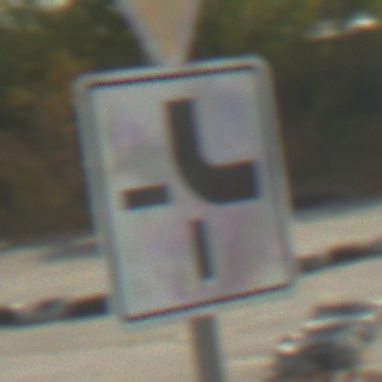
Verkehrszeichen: VerlaufVorfahrtsstrasse4
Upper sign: VorfahrtGewaehren
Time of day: MorningAfternoon
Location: Outdoor (RoadRail)
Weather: PartlyCloudy
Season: NotSpecified
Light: Natural